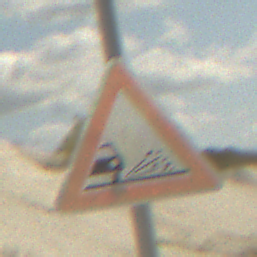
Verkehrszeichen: SplittSchotter
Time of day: Midday
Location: Outdoor (Beach)
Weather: PartlyCloudy
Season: NotSpecified
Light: Natural